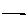
Label: line